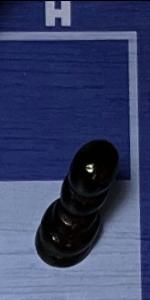
Label: Pawn_Black